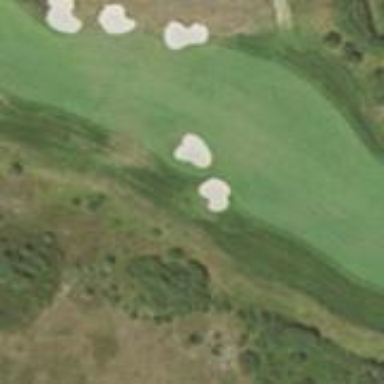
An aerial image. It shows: Grassy area designated as golf fairway.